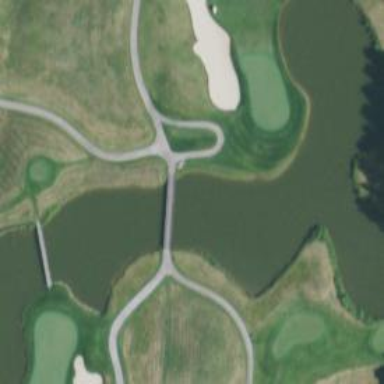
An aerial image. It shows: Footway road with bridge crossing over golf path.